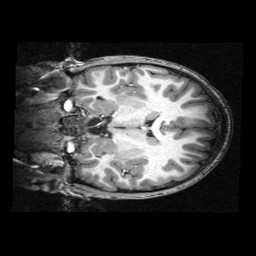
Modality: T1w
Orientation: coronal
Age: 11
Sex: female
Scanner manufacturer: siemens
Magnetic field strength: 3 T
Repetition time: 2.3 s
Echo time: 0.00336 s